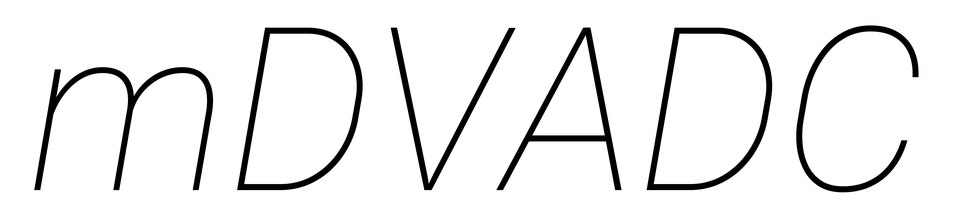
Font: Roboto-Italic_Thin_Italic